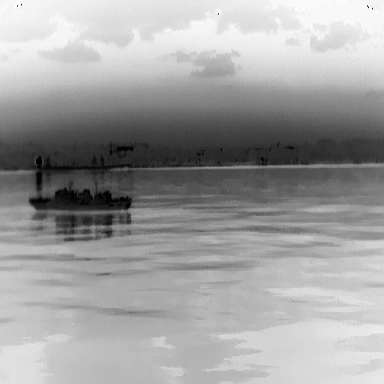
There is a warship in the infrared image.